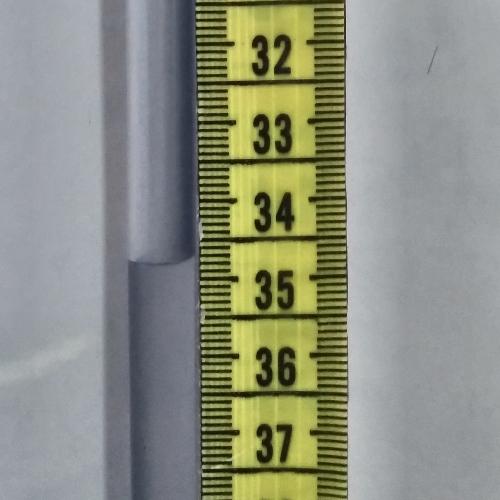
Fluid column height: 34.8 cm